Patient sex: M
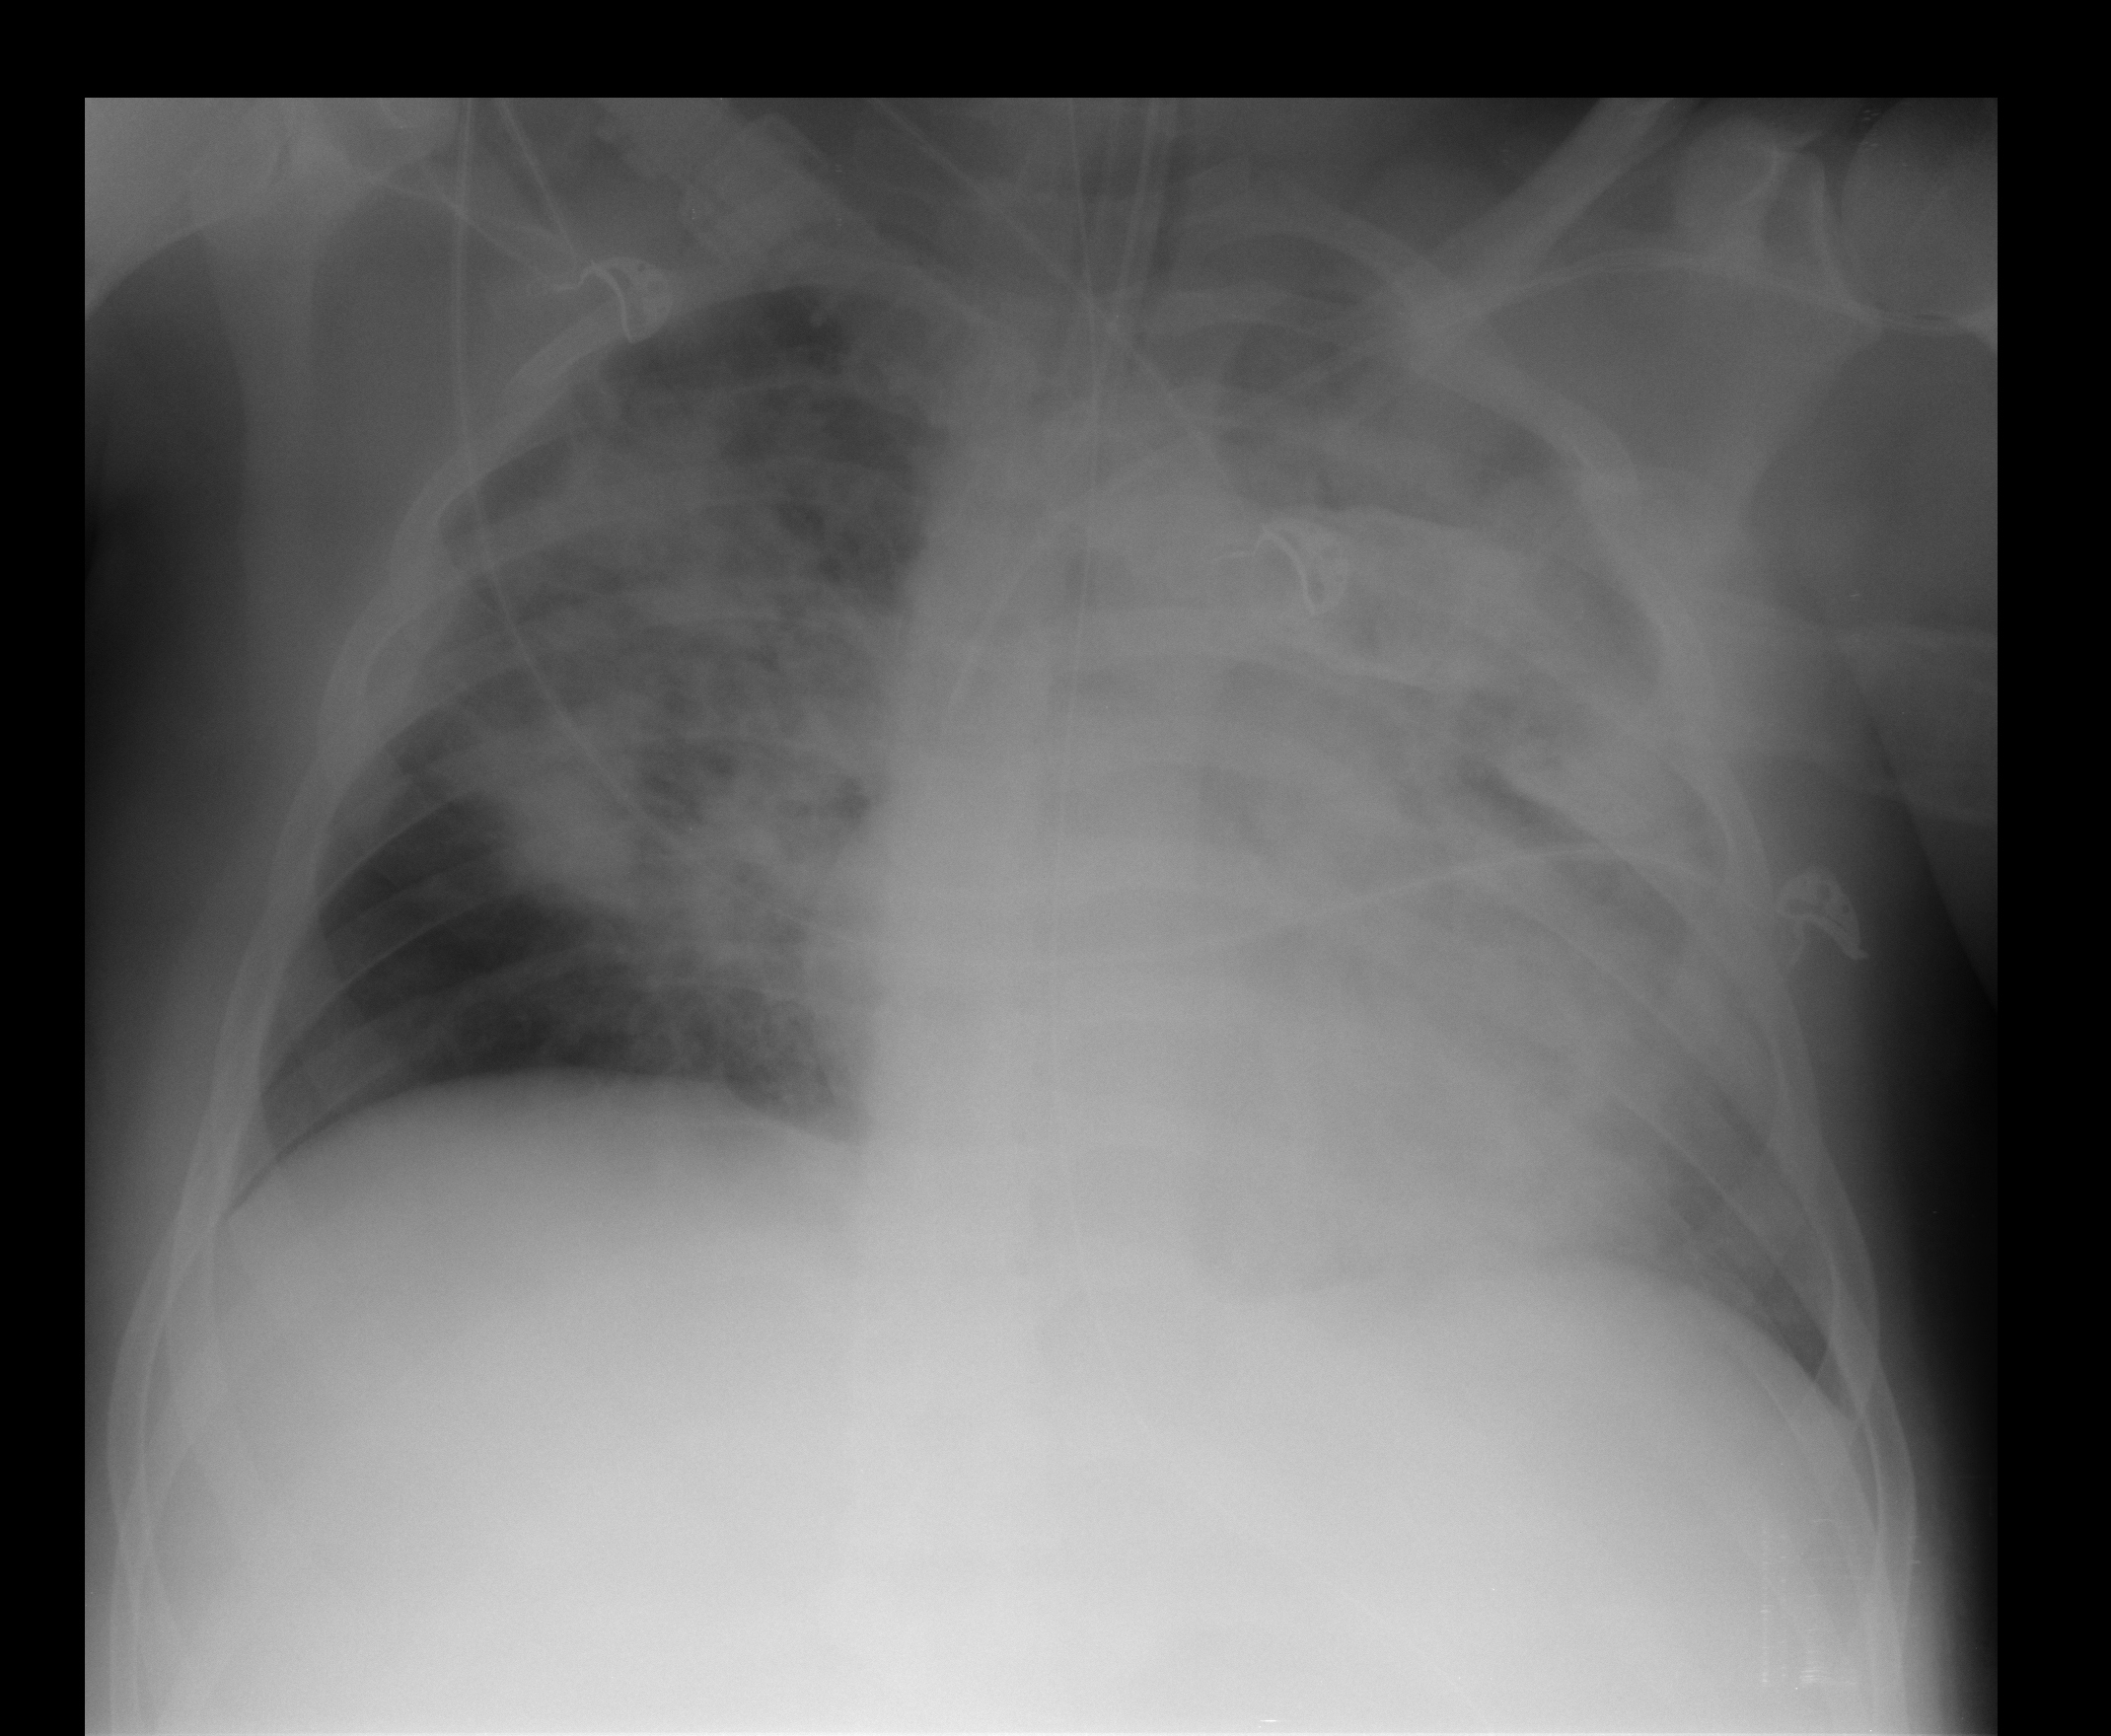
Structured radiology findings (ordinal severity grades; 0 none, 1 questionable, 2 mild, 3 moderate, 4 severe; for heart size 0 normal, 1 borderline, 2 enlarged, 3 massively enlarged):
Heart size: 2
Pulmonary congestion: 4
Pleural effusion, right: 0
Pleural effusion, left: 2
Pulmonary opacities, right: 3
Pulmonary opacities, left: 4
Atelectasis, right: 3
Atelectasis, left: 4